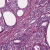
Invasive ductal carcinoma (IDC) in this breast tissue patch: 1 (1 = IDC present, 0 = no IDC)